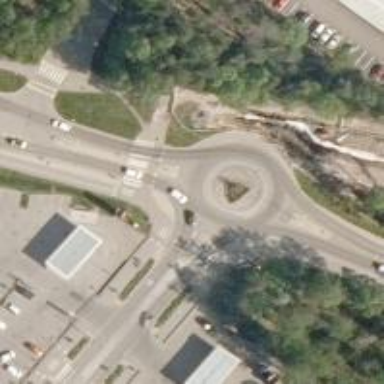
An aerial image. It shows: Secondary road with asphalt surface leading to roundabout.